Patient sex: M
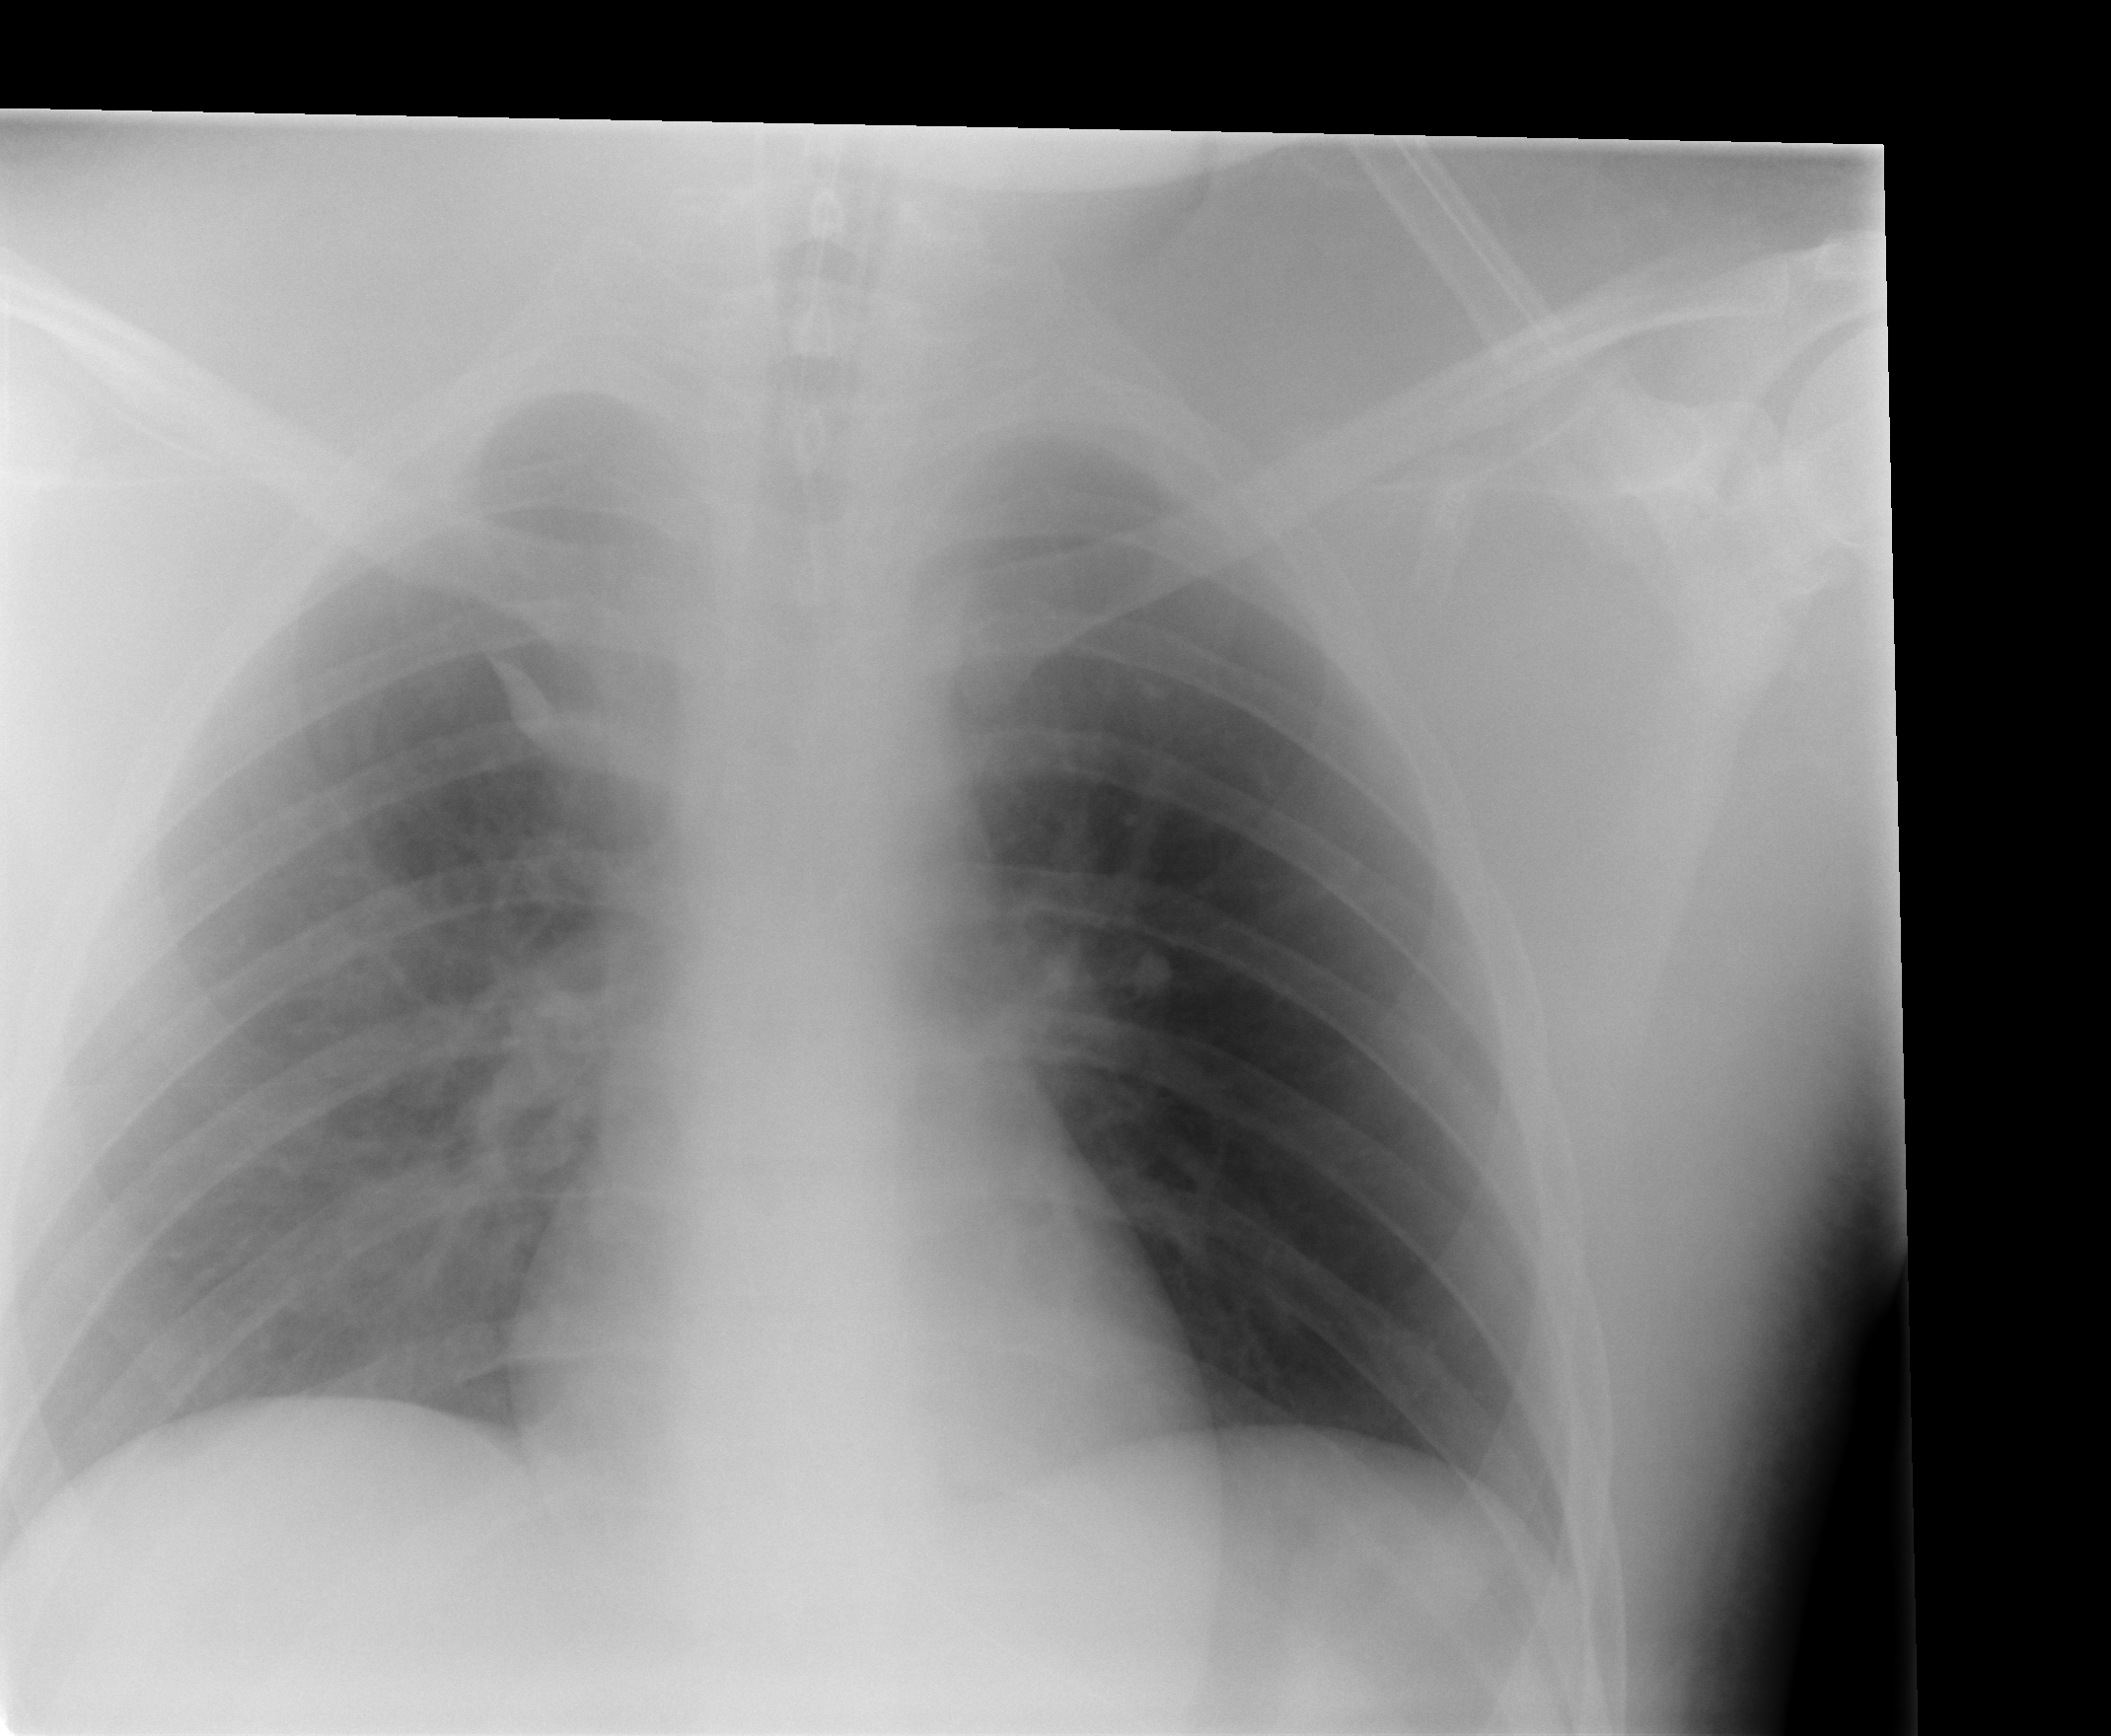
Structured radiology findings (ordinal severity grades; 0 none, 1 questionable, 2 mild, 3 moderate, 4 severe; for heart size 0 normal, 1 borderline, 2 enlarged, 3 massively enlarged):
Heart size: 0
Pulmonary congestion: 0
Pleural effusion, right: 0
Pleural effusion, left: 0
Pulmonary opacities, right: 1
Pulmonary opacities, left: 0
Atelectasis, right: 0
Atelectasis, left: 0